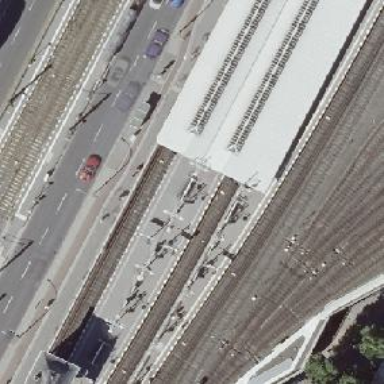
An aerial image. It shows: Electrified rail with power source at the top.